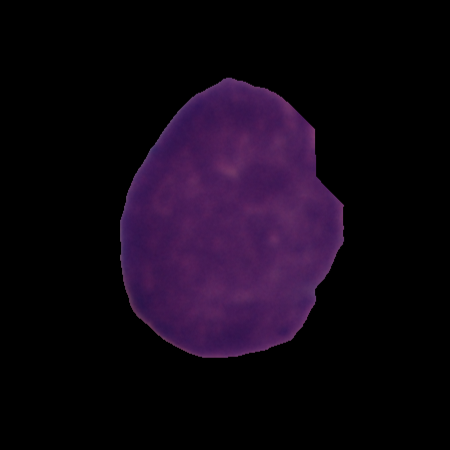
Label: cancer